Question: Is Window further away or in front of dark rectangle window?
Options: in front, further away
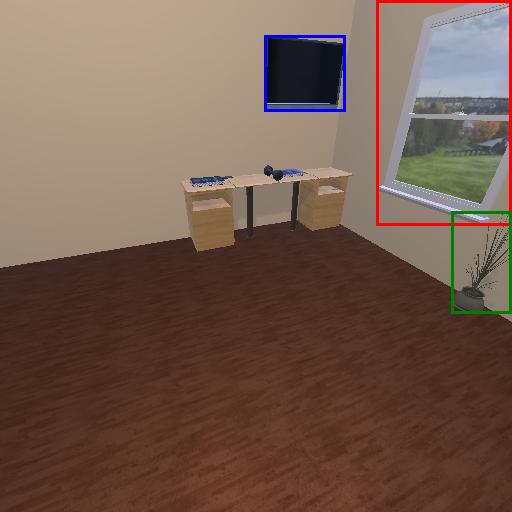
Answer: in front